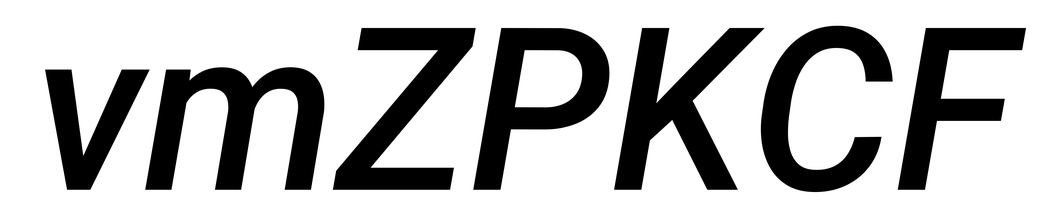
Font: Roboto-Italic_Medium_Italic